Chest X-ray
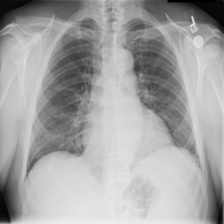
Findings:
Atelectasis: positive
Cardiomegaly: negative
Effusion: negative
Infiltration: negative
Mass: negative
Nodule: negative
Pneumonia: negative
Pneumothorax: negative
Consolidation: negative
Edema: negative
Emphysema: negative
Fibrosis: negative
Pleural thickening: negative
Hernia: negative